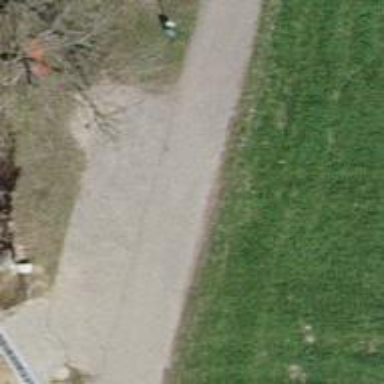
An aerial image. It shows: Gravel track with grade 2 quality.